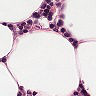
Metastatic tissue present: no